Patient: sex F, age 54
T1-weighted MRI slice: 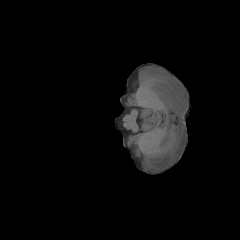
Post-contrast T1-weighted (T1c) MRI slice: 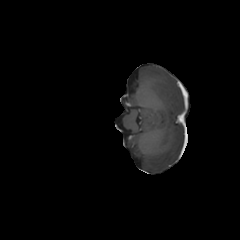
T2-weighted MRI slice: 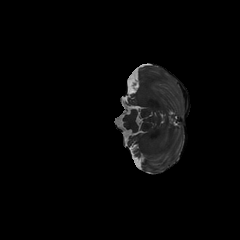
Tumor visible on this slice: no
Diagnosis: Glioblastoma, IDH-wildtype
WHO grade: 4